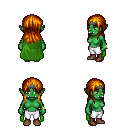
a pixel art fantasy rpg character, female body template, orc, green skin, green cape, white pants, dark blonde unkempt hairstyle, iron tiara, bracelets, brown shoes, four views (front, back, left, right), 2x2 character sprite sheet, small pixel art, hard edges, no anti-aliasing